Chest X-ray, PA view. Patient: 69 years old, sex F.
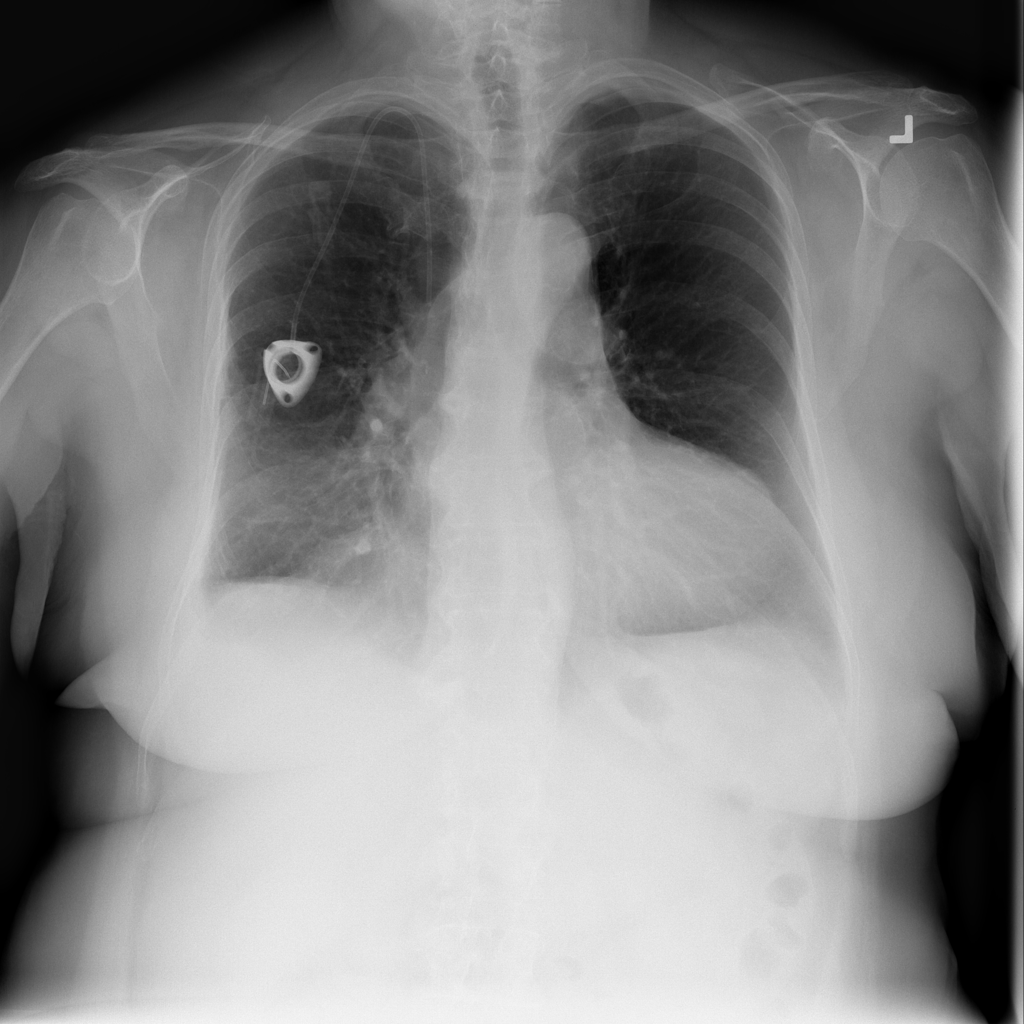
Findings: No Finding